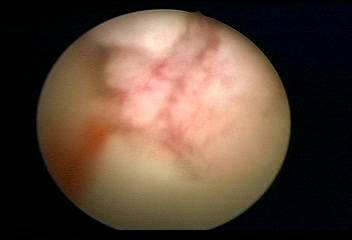
Modality: WLC
Class: Malignant
Subclass: LowGradePapillary
Lesion: L1
Stage: Ta
Morphology: Papillary
Bladder cancer association: Yes
Annotated structures: Tumor